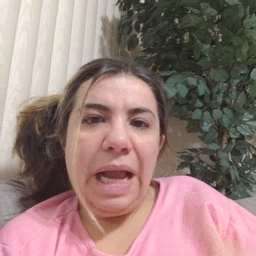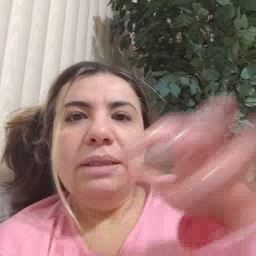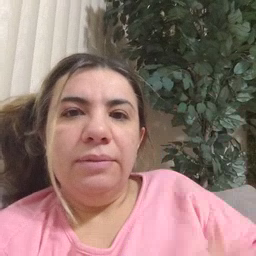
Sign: hot